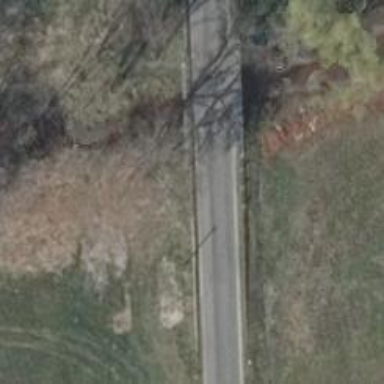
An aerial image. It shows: Asphalt tertiary road on bridge.